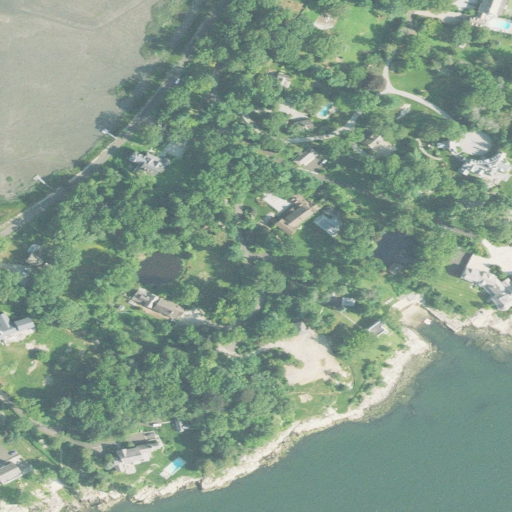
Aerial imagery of island in Connecticut named Contentment Island containing mixed forest, open water, low intensity development, medium intensity development, open development, herbaceous wetlands, deciduous forest, evergreen forest, and high intensity development